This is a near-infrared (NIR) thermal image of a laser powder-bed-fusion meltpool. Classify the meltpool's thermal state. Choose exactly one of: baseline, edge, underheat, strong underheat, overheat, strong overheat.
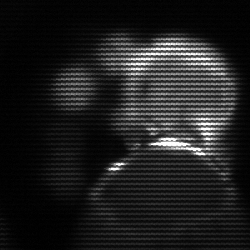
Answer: edge